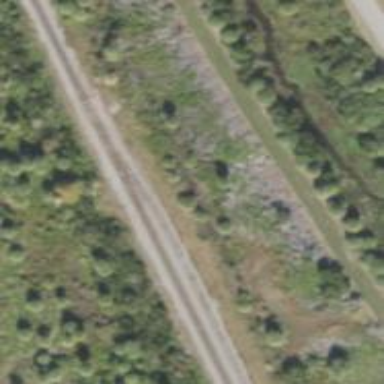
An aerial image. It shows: Railway siding with rails.